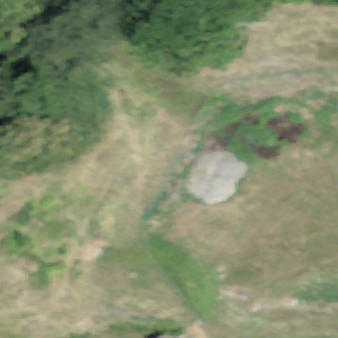
Label: other